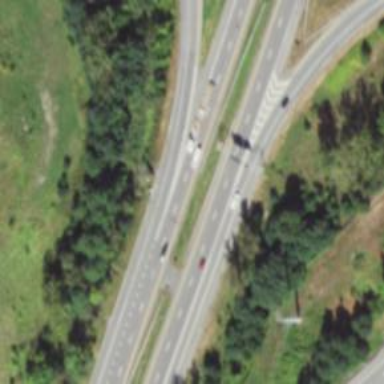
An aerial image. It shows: Asphalt motorway.